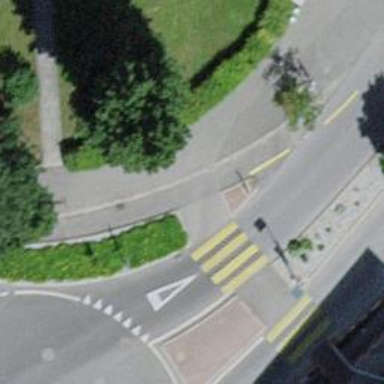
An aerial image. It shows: Uncontrolled zebra crossing with pedestrian island.